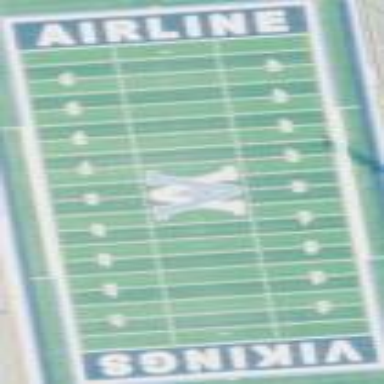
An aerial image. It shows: American football pitch.